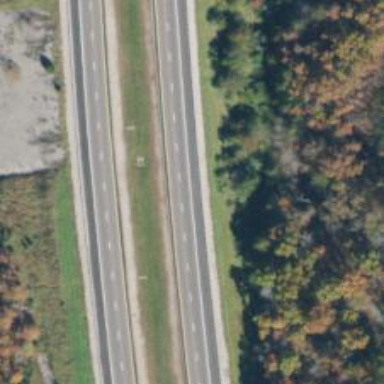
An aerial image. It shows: Asphalt road designated as trunk highway.